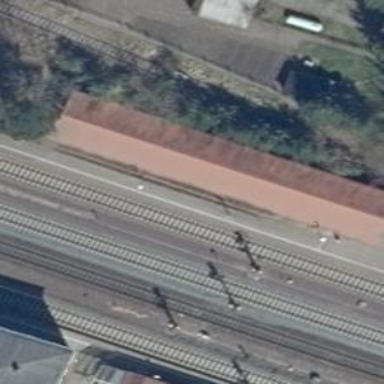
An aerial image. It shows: Rail siding with electrified contact lines for trains.